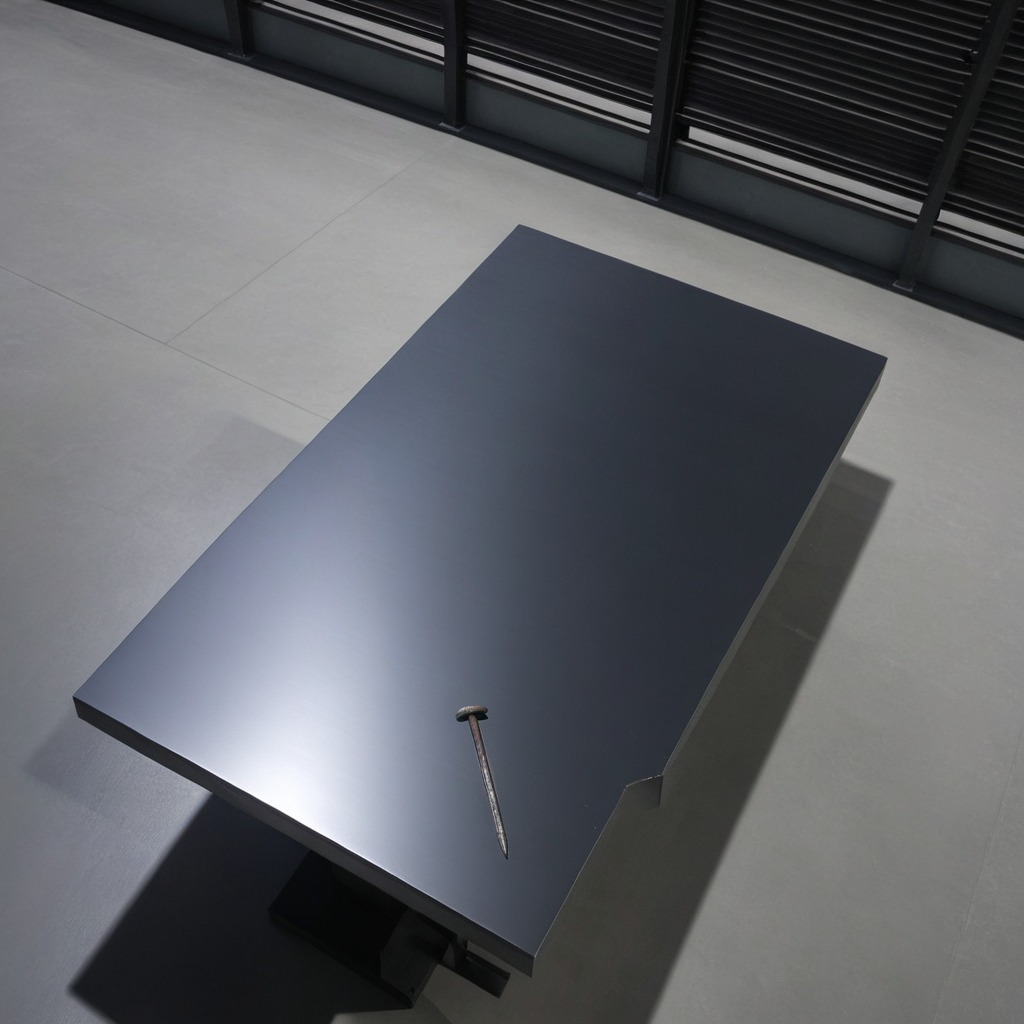
An iron nail is lying on a clean empty table in a basement in the evening soft directional lighting on the tabletop realistic grain studio-quality clarity centered framing